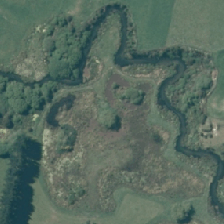
Land cover: herbaceous_freshwater_vege